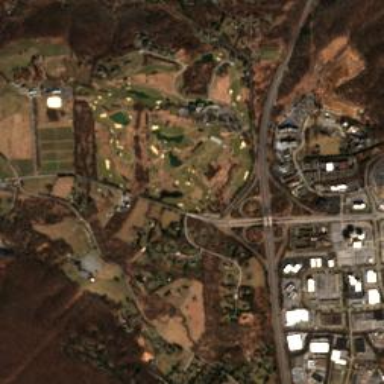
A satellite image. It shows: Golf course surrounded by greenery.